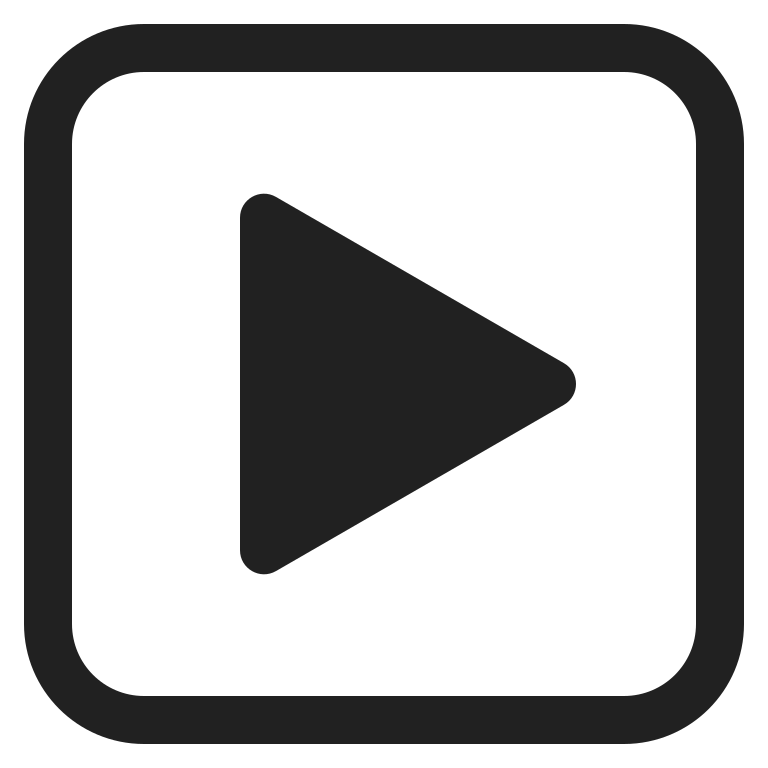
play button high contrast